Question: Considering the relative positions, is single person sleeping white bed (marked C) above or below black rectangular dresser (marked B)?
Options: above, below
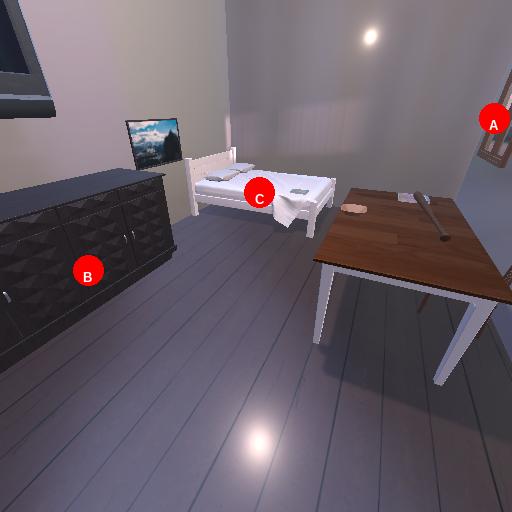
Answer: above